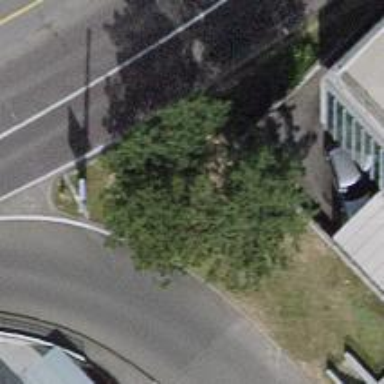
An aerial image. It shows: Evergreen tree with needle-leaved leaves.